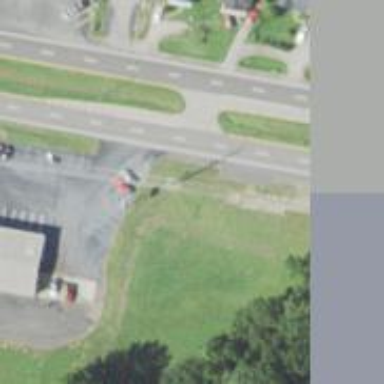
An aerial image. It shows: Power pole.